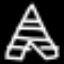
Label: The Eiffel Tower